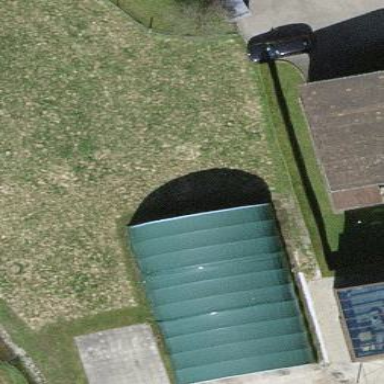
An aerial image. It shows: Greenhouse.